Question: I have a gallery as below
and i have used
'''
hdpi - 752 x 752
mdpi -502 x 502
xhpi - 1002 x 1002
xxhdpi - 1502 x 1502
'''
As in <URL> after i uploaded a 500px pic it gave me the pics for each dpi
but when i use a small screen i get it one after the other and a larger screen i get in in a corner with the blocks.
as i have used relative layout everything is connected. so how can i adjust all images for all multiple screens sizes?
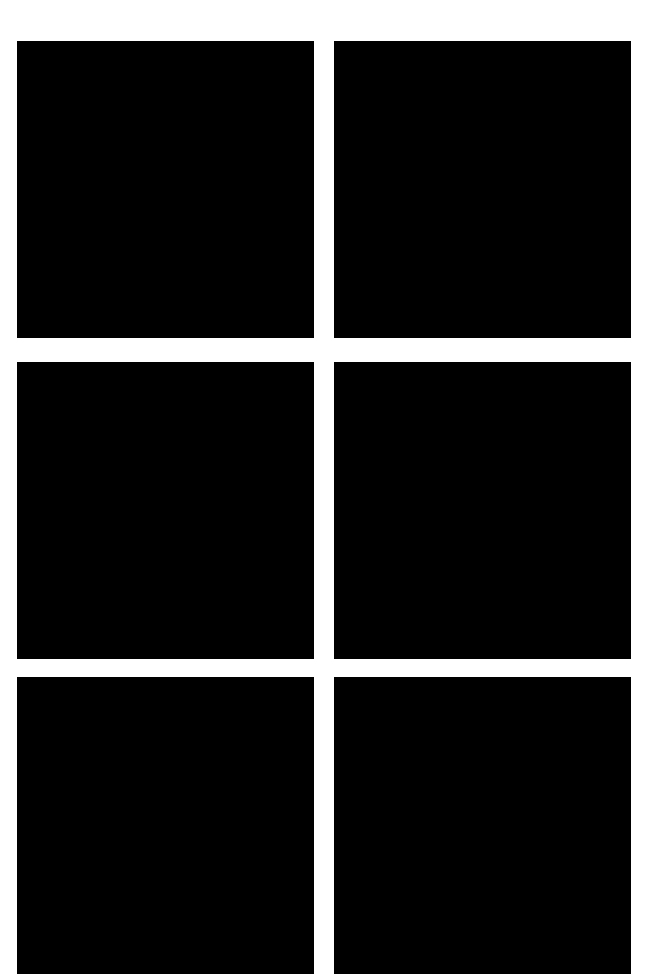
Answer: One way your layout will show up the same on different devices / screens is by making more layout folders.
This way when a large screen is detected it will use the layout large folder.
If it is in landscape, the device / app will use the layout land folder etc..
Layout port = layout portrait etc...
You can get more info here.
<URL>
Jump to the part that says Table 1. Configuration qualifiers that allow you to provide special resources for different screen configurations.
Just copy your layout xml to your new layout folders...
Then edit the xml to appear how you want for for each layout.
Here is an example of changes made to the manifest. View here:
<URL>
'''
<supports-screens android:resizeable=["true"| "false"]
android:smallScreens=["true" | "false"]
android:normalScreens=["true" | "false"]
android:largeScreens=["true" | "false"]
android:xlargeScreens=["true" | "false"]
android:anyDensity=["true" | "false"]
android:requiresSmallestWidthDp="integer"
android:compatibleWidthLimitDp="integer"
android:largestWidthLimitDp="integer"/>
<manifest>
'''
If you are having trouble with 9patch files or other method, This is one way to do it.